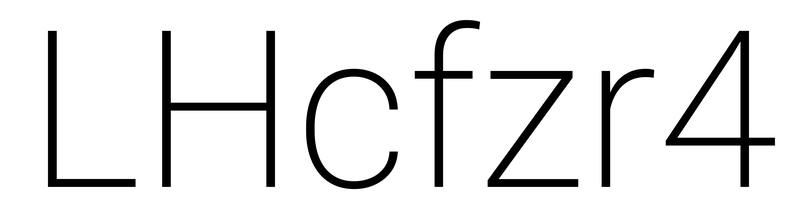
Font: Roboto_ExtraLight